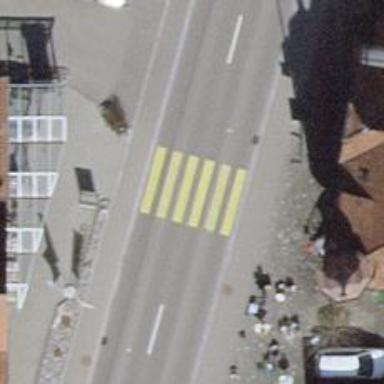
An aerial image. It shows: Marked road crossing.